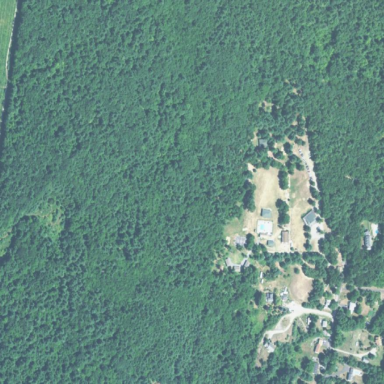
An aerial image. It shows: Summer camp set on leisure land.